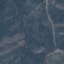
Label: HerbaceousVegetation